Question: I have HTML that contains some Unicode characters, and saved in "UTF-8" to disk. I can use less to display it, all characters displayed well:
'''
<h1>Shi Yao Shi Action?</h1>
<p>PlayCheng Xu Jie Shou Dao De Da Bu Fen Qing Qiu ,Du Shi You <code>Action</code>Lai Chu Li De .
'''
But when I use "wkhtmltopdf" to convert it to PDF, it shows broken characters:

My command is:
'''
wkhtmltopdf --encoding utf-8 book.html book.pdf
'''
How to fix this?
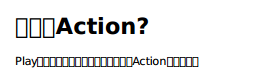
Answer: Finally I found the reason: I don't have unicode fonts in my ubuntu server.
I upload some truetype fonts from my local ubuntu to the server, everything works fine.
'''
freewind@freewind:/usr/share/fonts$ cd truetype/
freewind@freewind:/usr/share/fonts/truetype$ ls
arphic ttf-dejavu ttf-lao
freefont ttf-devanagari-fonts ttf-liberation
kochi ttf-gujarati-fonts ttf-malayalam-fonts
msttcorefonts ttf-indic-fonts-core ttf-oriya-fonts
openoffice ttf-japanese-gothic.ttf ttf-punjabi-fonts
sazanami ttf-japanese-mincho.ttf ttf-tamil-fonts
takao ttf-kacst-one ttf-telugu-fonts
thai ttf-kannada-fonts unfonts
ttf-bengali-fonts ttf-khmeros-core wqy
'''
I simply upload them all, it fix this problem, although I don't know which font is the key.